Field crop: tomato
Growth stage: 1
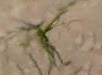
Species: cyperus